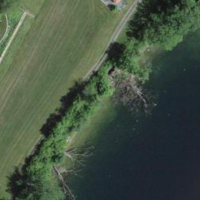
EUNIS habitat code: 14
Species observed at this site:
Corvus corone
Motacilla cinerea
Cyanistes caeruleus
Parus major
Mergus merganser
Podiceps nigricollis
Passer montanus
Turdus merula